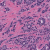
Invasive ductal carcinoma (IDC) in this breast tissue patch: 1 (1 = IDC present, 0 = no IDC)